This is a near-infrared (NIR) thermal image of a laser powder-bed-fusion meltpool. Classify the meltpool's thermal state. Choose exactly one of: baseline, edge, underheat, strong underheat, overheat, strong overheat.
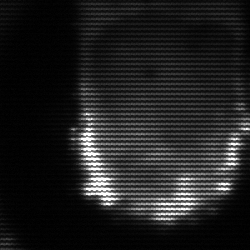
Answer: baseline